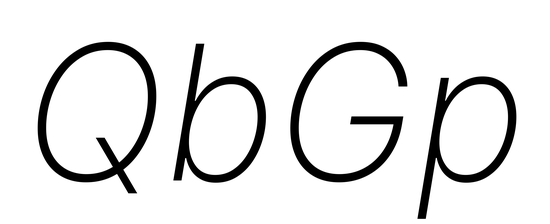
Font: Inter-Italic_ExtraLight_Italic